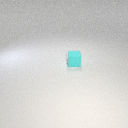
small cyan rubber cube